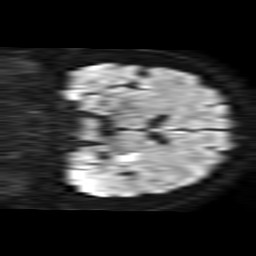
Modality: TRACE
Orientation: coronal
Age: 62
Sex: male
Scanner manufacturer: philips
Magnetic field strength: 1.5 T
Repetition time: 3.506 s
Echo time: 0.07078 s